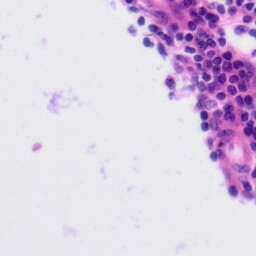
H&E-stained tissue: Tonsil